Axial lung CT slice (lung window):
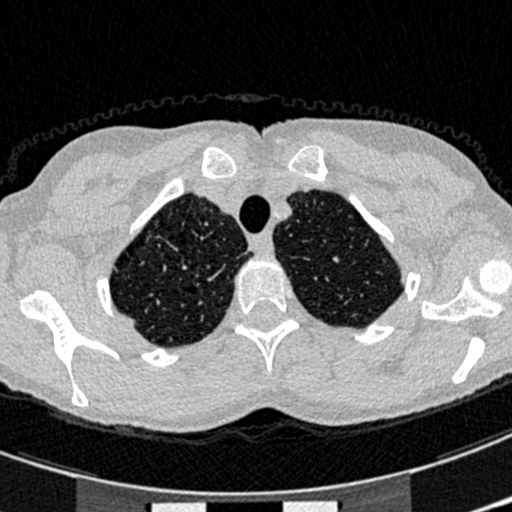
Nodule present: no